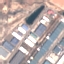
Land use / land cover class: Industrial